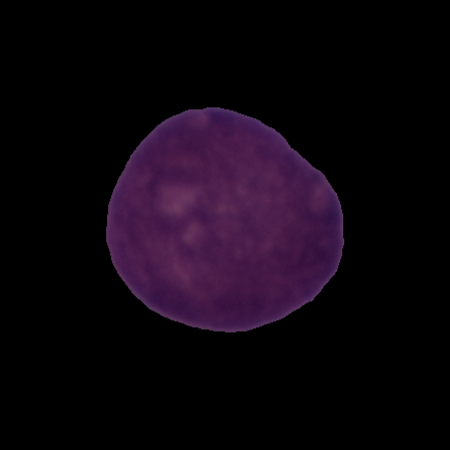
Label: cancer